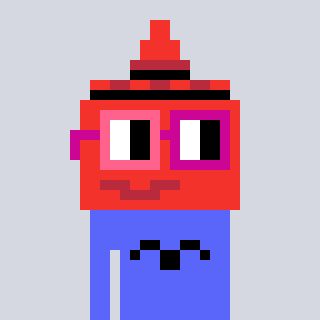
a pixel art character with square pink and red glasses, a ketchup-shaped head and a purple-colored body on a cool background